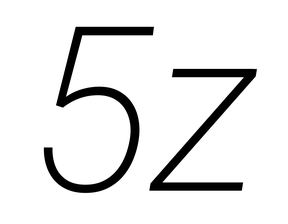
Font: Roboto-Italic_ExtraLight_Italic